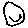
Label: smiley face